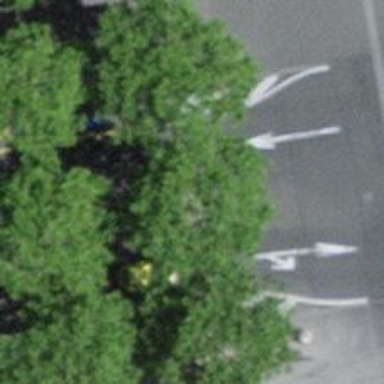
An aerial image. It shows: Beautiful avenue lined with broadleaved trees.